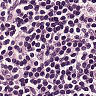
Metastatic tissue present: no